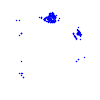
Particle: proton